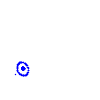
Particle: kaon